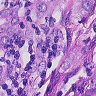
Metastatic tissue present: yes